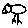
Label: bird